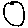
Label: circle